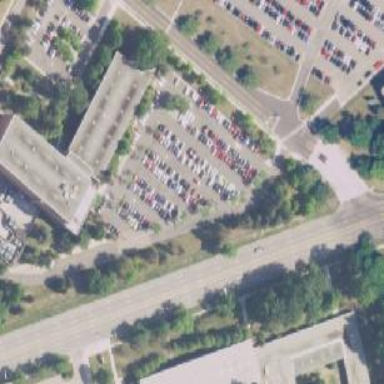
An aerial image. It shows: Parking area with surface.